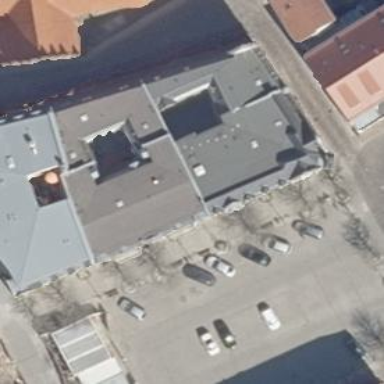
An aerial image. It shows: Building.